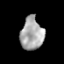
Tissue: prostate
Cell type: T cells
Senescence score: 0.3397
Nuclear area (px): 726
Mean DAPI intensity: 168.988